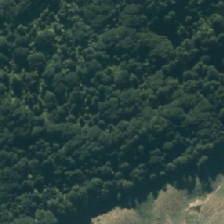
Land cover: indigenous_forest